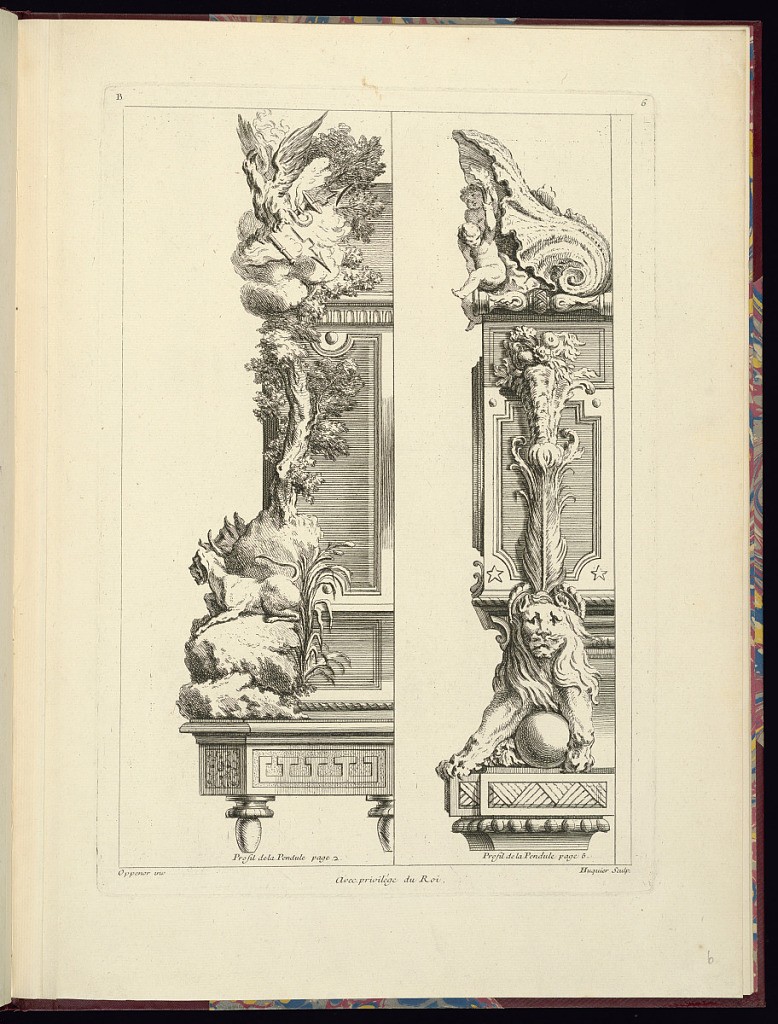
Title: Two Mantel Clock Case Designs
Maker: Gilles-Marie Oppenord, French, 1672–1742
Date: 1738
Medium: Etching and engraving on laid paper
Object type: Print
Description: Two profile views of mantel clock case designs previously illustrated within the series in frontal views. The left view is plate 2 (1921-6-376-2) from the series framed by a landscape of trees, rockery, leaves, clouds and topped with an eagle, holding a snake, lightening bolt, horn in his talons. The side view illustrates the paneling featured on the side of the clock. The design on the right is for plate 5 (1921-6-376-5), illustrating the side (profile) view depicting a base supported by a lion, with the side decorated by a scrolling feather / leaf and cornucopia of fruit and flowers. The top is decorated with two putti within a large shell. The side panels feature stars and running patterns. The plate is titled, numbered, and signed.